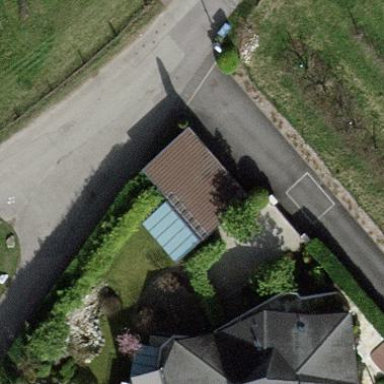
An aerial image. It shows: Garage.